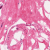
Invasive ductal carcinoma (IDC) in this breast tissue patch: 0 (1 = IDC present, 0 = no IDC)